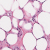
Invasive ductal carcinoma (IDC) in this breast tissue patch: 0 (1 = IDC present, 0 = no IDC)